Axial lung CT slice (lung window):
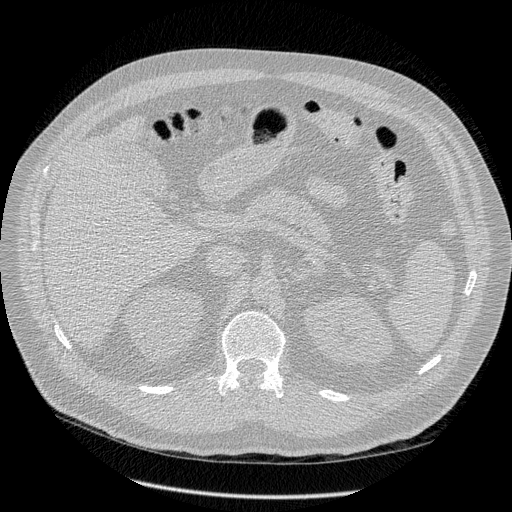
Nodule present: no